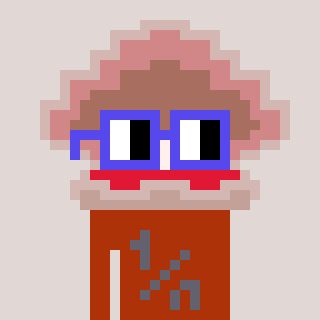
a pixel art character with square blue glasses, a oyster-shaped head and a hotbrown-colored body on a warm background